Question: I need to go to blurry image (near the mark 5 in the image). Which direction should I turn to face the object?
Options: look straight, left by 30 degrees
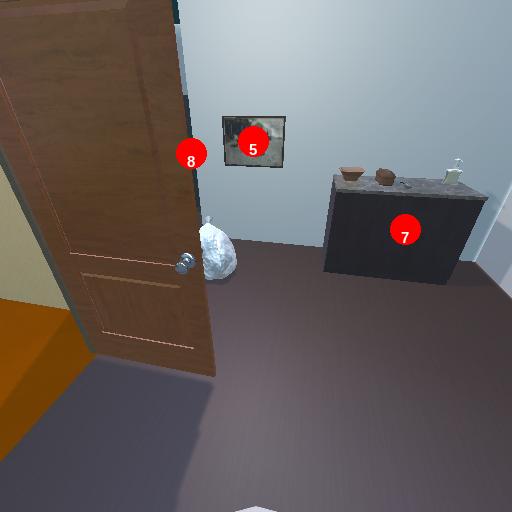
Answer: look straight